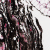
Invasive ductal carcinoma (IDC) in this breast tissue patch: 0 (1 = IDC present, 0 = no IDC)